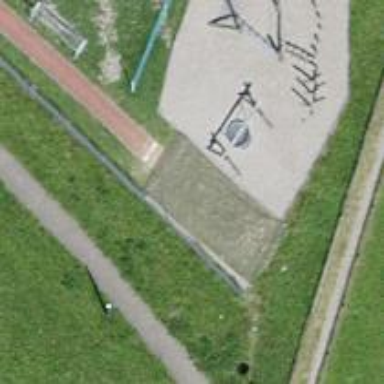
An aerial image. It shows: Track in leisure land.